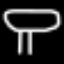
Label: mushroom